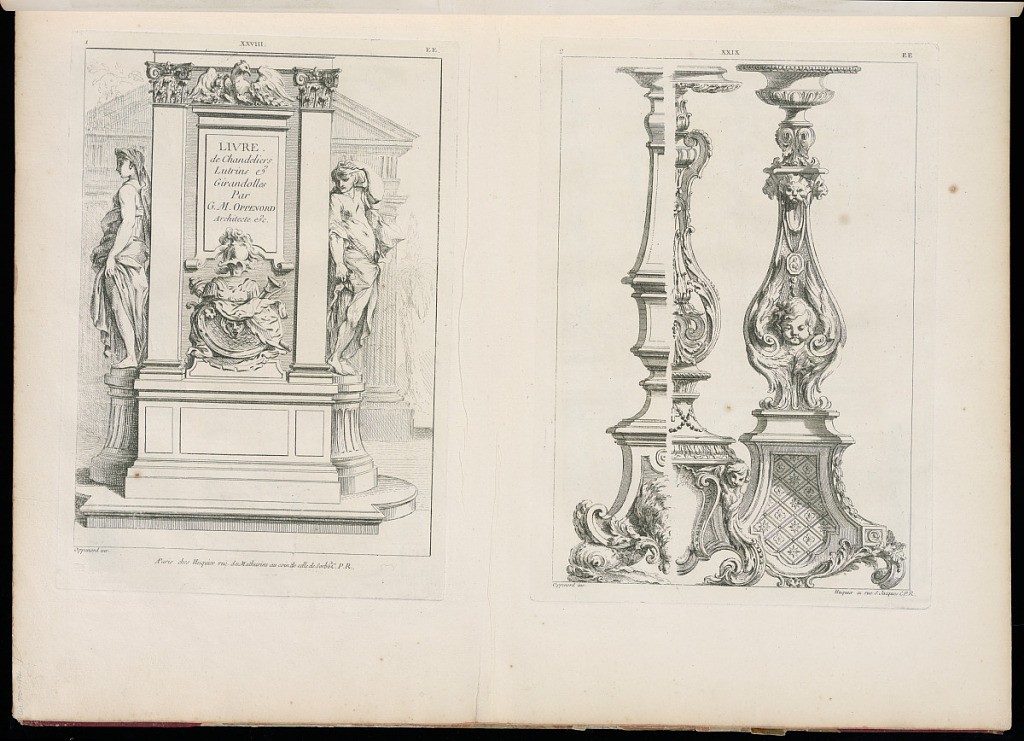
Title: Title Page
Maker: Gilles-Marie Oppenord, French, 1672–1742
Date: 1749-1761
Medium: Etching and engraving on laid paper
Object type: Bound print
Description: Page with two plates printed next to one another. The left plate is a title page, with text printed in the center of a monumental structure with statuary flanking either side, sited in front of a classically inspired building. The right plate has two large candlesticks. The left one is divided, offering variations on the form, and features a grotesque dolphin at the base. The right candlestick features ornamental motifs including egg and dart, acanthus leaves, lion heads, a mascaron, scrolls, garlands, and a lozenge pattern with inset stars and rosettes. The plates are signed and numbered.